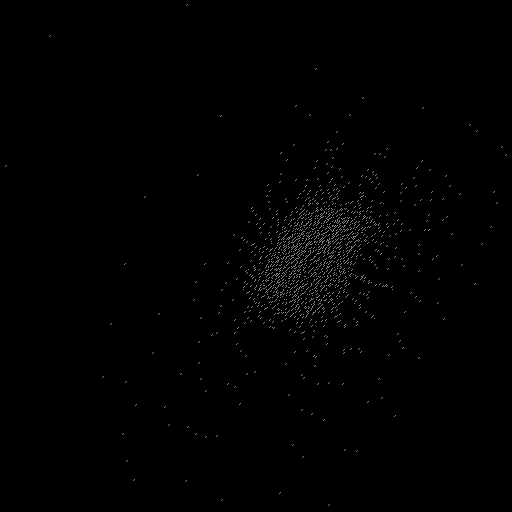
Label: supernova